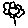
Label: flower